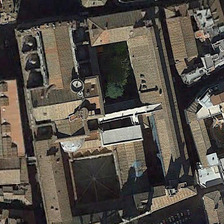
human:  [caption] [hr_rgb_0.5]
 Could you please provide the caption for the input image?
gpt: many cars are near a church surrounded by several buildings .

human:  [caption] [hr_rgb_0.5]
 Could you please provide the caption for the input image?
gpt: many cars are near a church surrounded by several buildings .

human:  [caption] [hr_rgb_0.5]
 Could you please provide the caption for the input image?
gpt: many cars are near a church surrounded by several buildings .

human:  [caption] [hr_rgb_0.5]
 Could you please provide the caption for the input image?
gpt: many cars are near a church surrounded by several buildings .

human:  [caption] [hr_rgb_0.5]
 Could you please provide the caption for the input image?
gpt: many cars are near a church surrounded by several buildings .